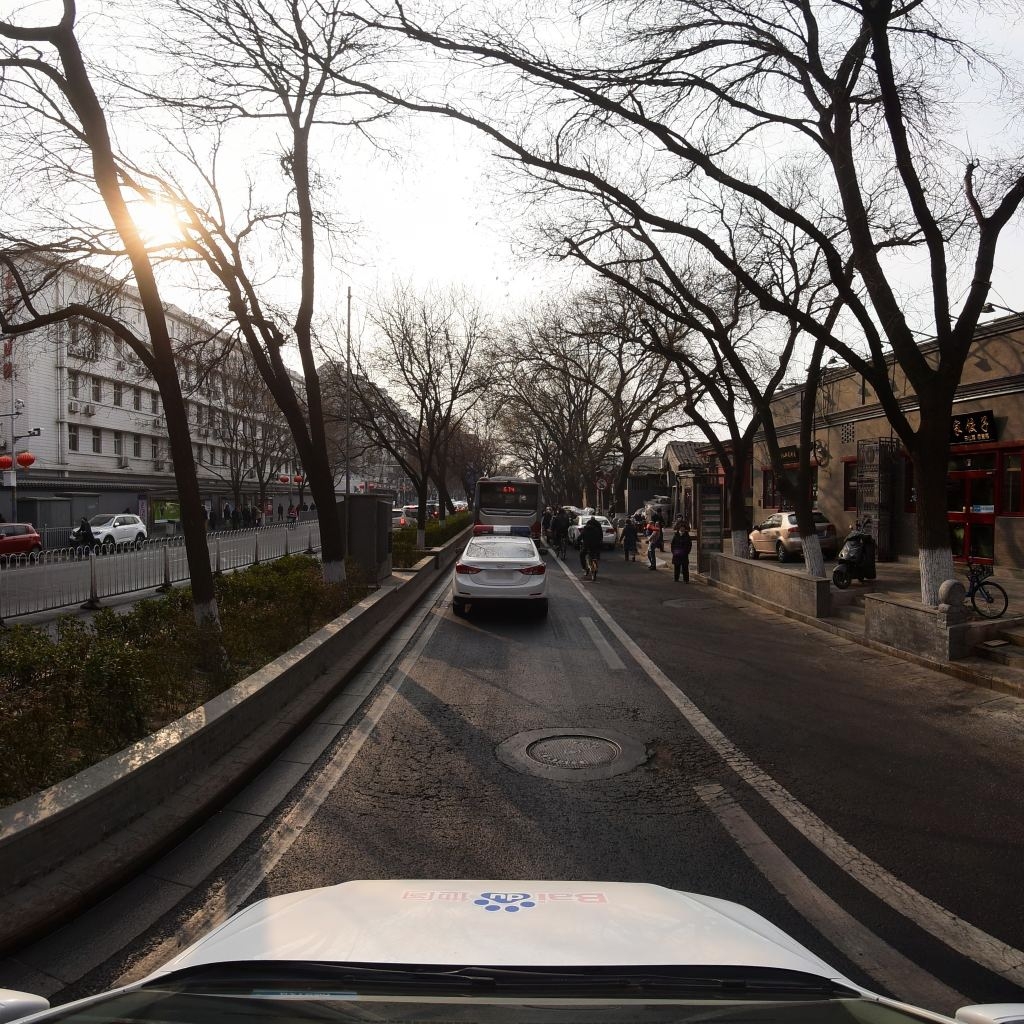
Region: Dongcheng
Road damage annotations: alligator crack, manhole cover, manhole cover